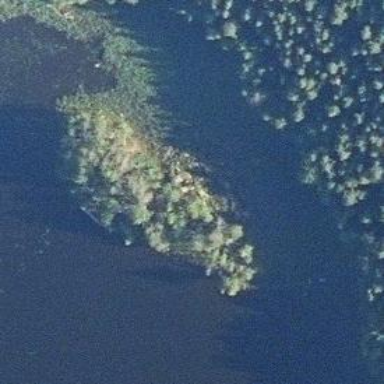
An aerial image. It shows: Islet covered in needle-leaved woodland.